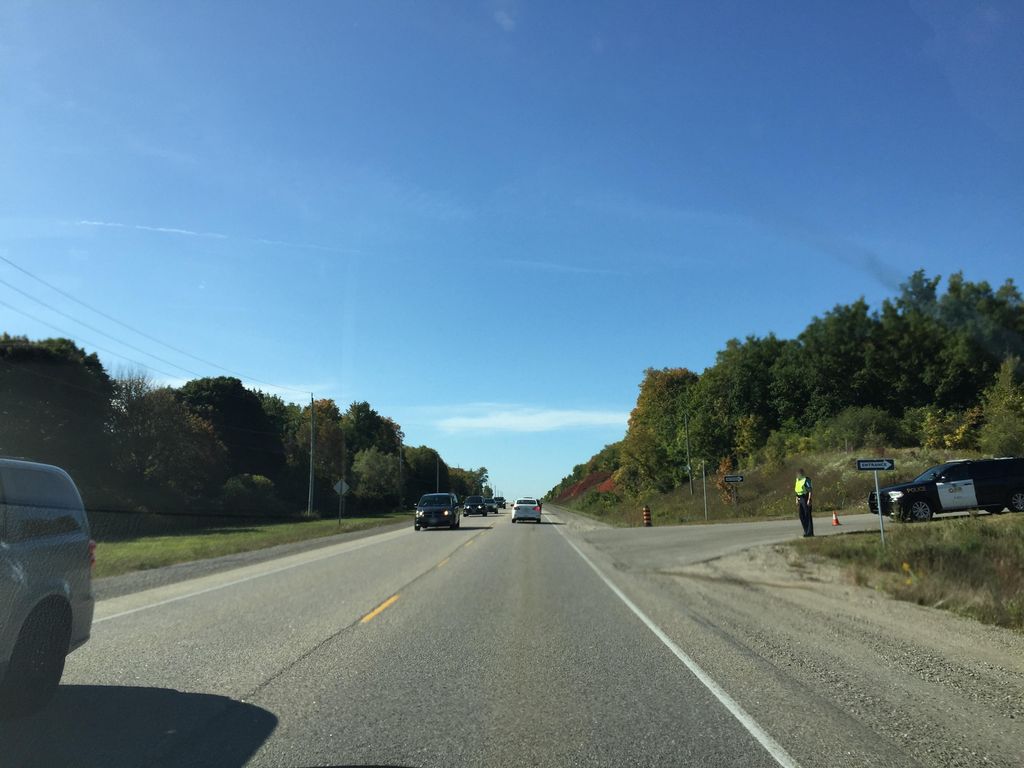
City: kitchener-waterloo